A bearing vibration time series has been folded into this square grayscale image, one row per segment of consecutive samples. Classify the bearing condition as one of: normal, inner_race, outer_race, ball.
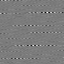
Answer: outer_race